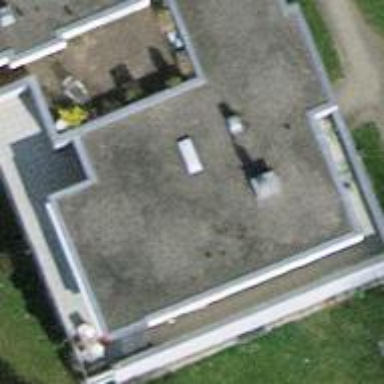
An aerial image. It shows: Terrace building.